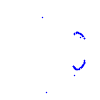
Particle: proton